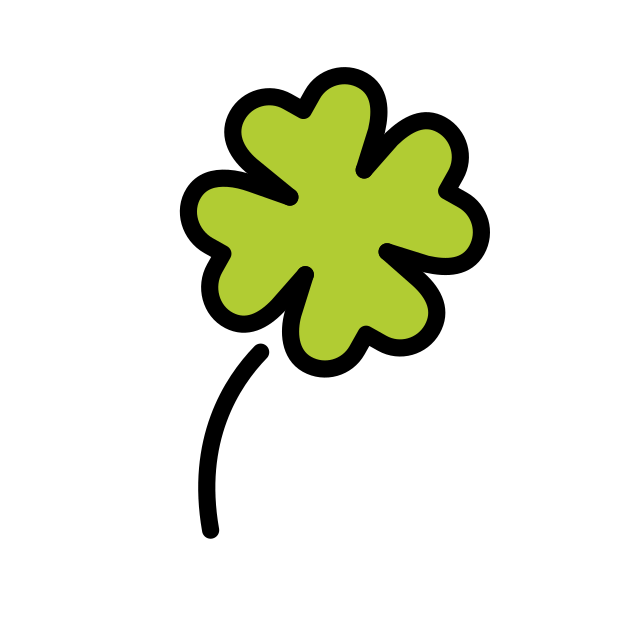
Emoji: 🍀
Name: four leaf clover
Unicode: 0x1f340